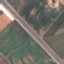
Land use / land cover: Highway